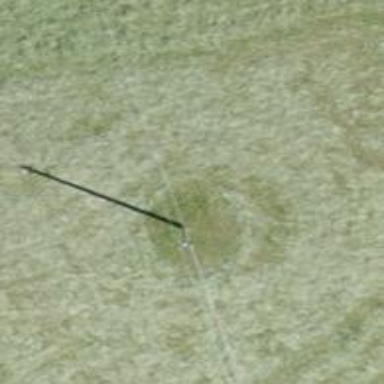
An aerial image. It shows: Power pole.